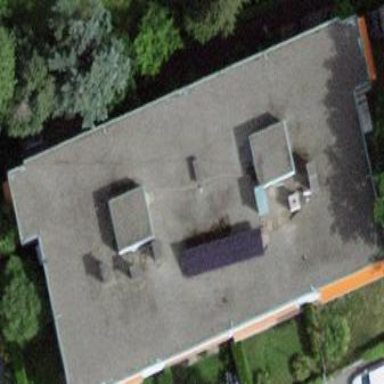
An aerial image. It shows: Building with apartments and flat roof.